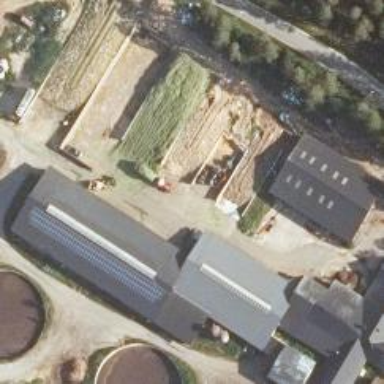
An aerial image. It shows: Cowshed building.